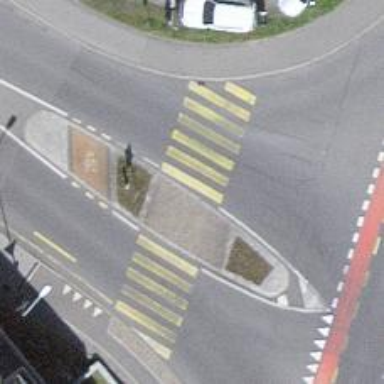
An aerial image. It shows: Kerb barrier.